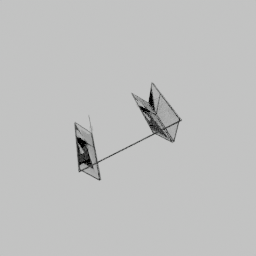
Label: architecture